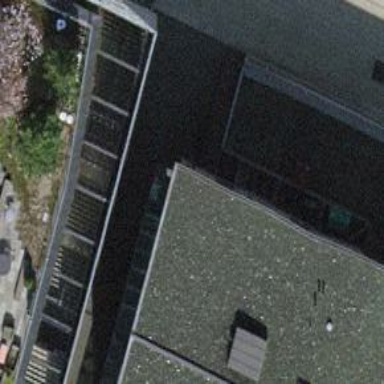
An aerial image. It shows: Kindergarten.